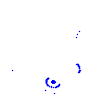
Particle: kaon